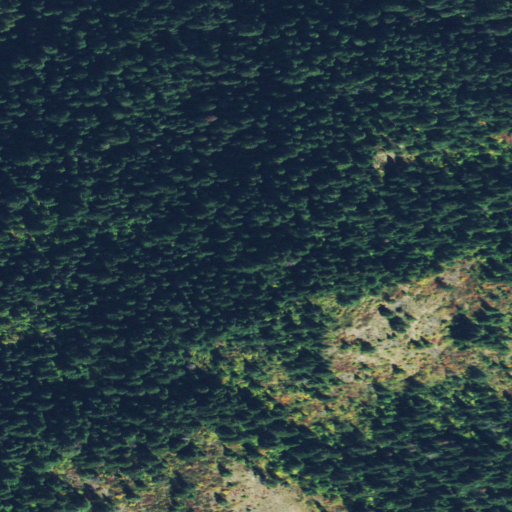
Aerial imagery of mountain in Idaho named Smoky Peak containing evergreen forest and shrub